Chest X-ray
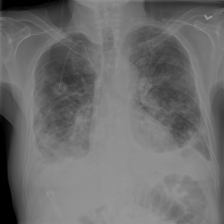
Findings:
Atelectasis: negative
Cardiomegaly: negative
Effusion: negative
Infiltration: positive
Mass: negative
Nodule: negative
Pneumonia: negative
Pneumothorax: positive
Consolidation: negative
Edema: negative
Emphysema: negative
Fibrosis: negative
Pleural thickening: negative
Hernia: negative